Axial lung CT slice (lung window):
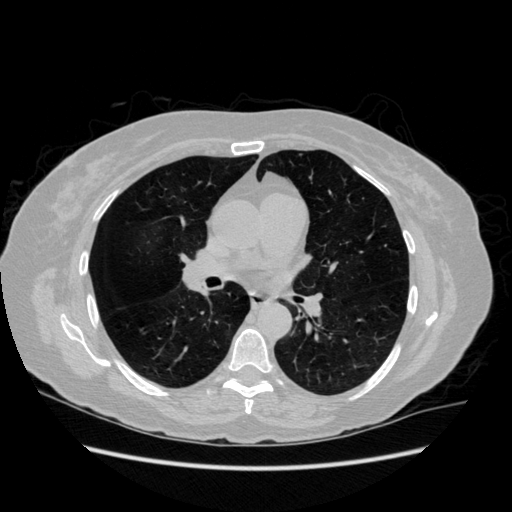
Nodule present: no